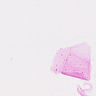
Metastatic tissue present: no